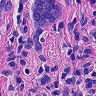
Metastatic tissue present: yes